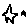
Label: star